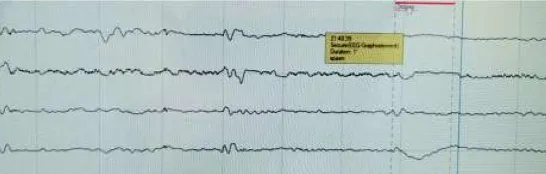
Spasm (marked as seizures in the picture) accompanied with a slow wave and postictal suppression of the background activity. . Ryc. 3. Spazm (oznaczony jako drgawki na obrazie), ktoremu towarzyszy powolna fala i poudarowe/ponapadowe tlumienie aktywnosci tla.
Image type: electrography (eeg)